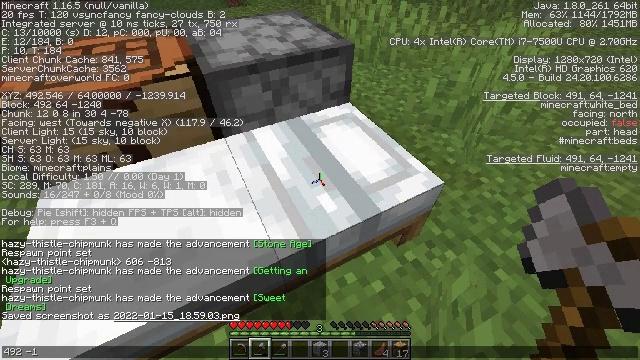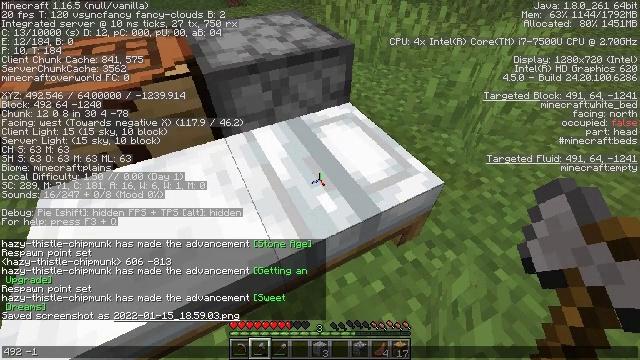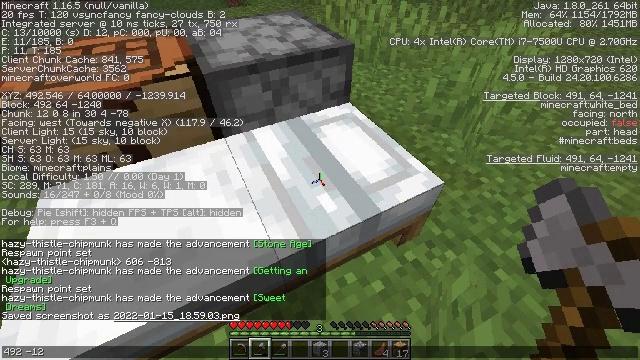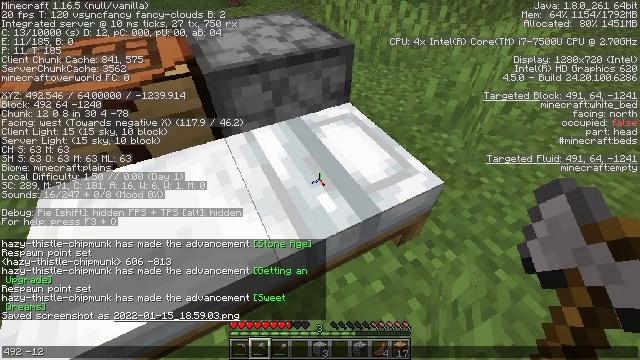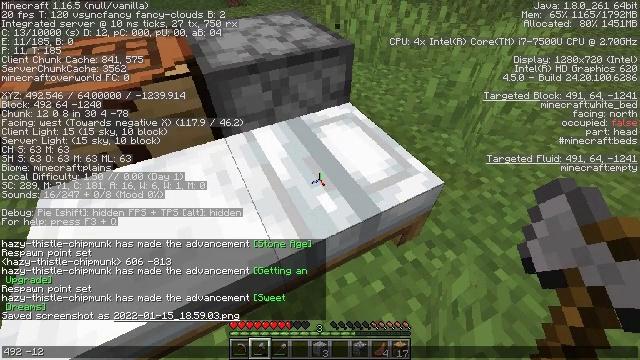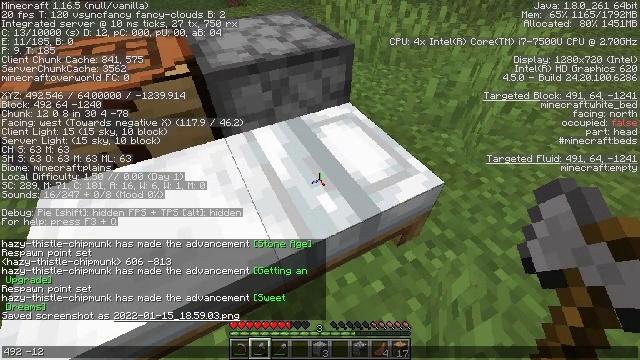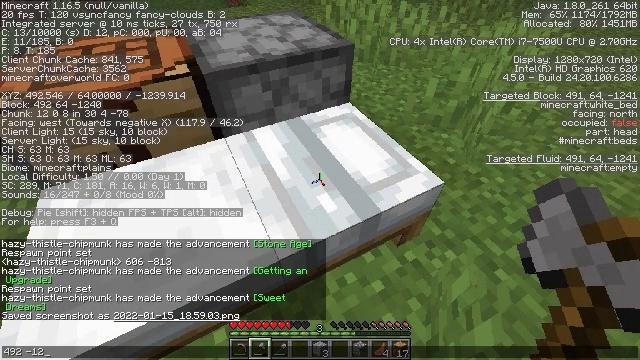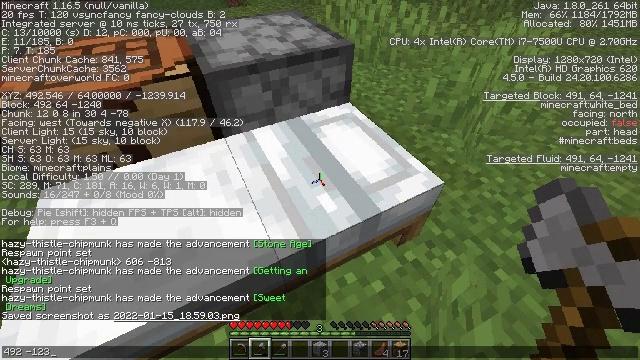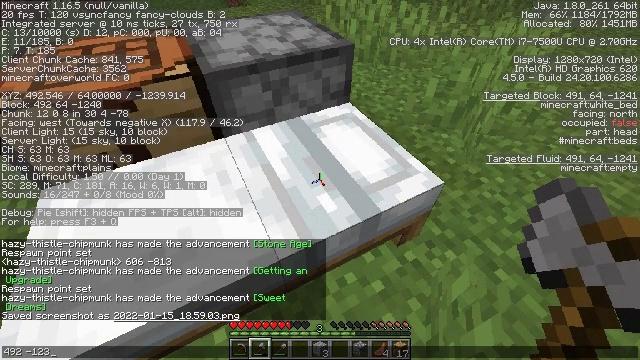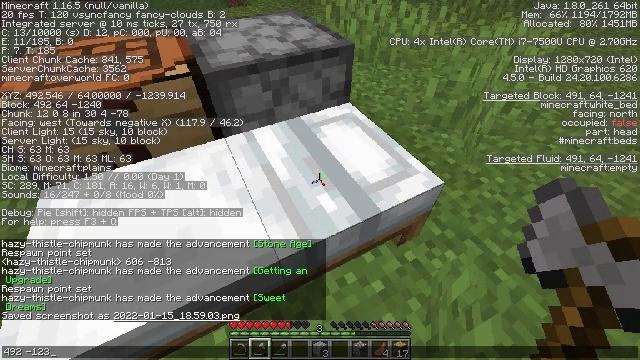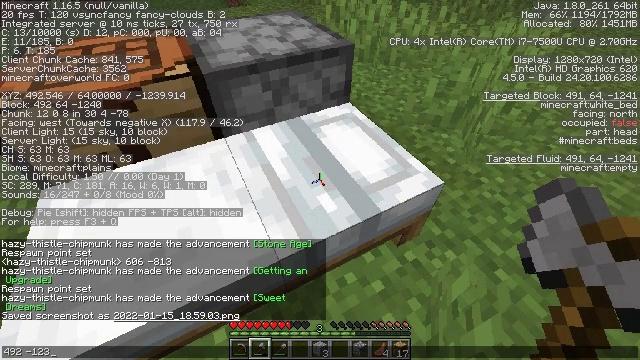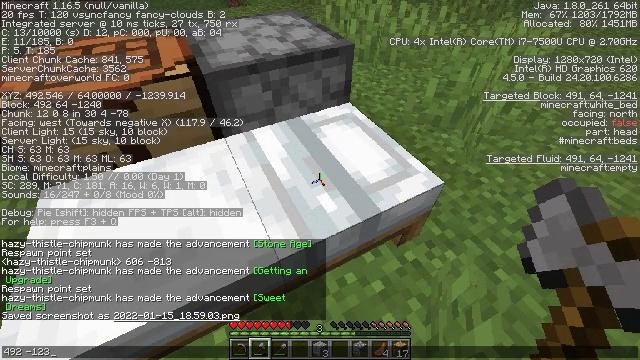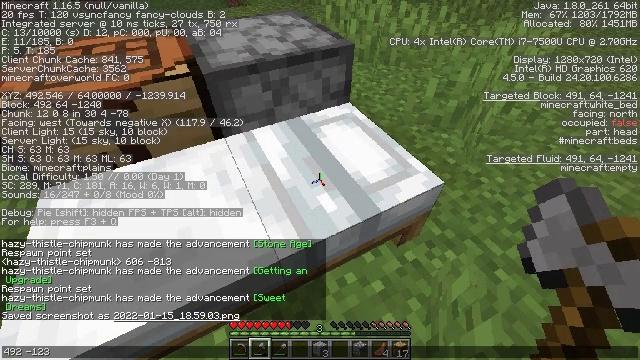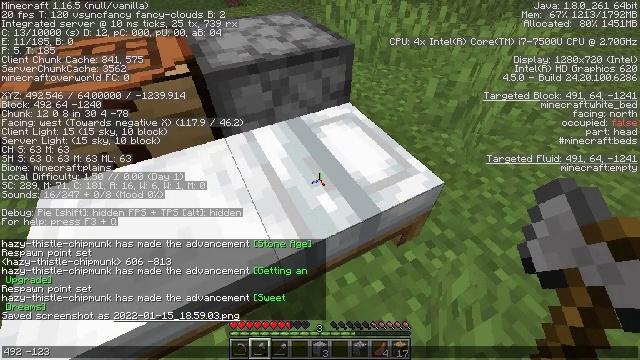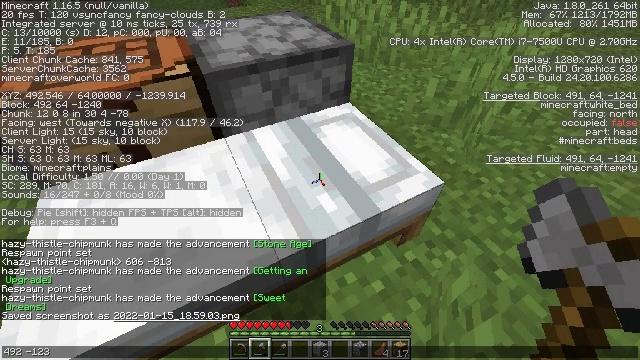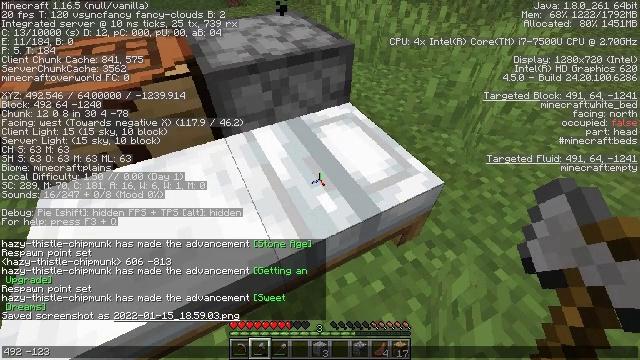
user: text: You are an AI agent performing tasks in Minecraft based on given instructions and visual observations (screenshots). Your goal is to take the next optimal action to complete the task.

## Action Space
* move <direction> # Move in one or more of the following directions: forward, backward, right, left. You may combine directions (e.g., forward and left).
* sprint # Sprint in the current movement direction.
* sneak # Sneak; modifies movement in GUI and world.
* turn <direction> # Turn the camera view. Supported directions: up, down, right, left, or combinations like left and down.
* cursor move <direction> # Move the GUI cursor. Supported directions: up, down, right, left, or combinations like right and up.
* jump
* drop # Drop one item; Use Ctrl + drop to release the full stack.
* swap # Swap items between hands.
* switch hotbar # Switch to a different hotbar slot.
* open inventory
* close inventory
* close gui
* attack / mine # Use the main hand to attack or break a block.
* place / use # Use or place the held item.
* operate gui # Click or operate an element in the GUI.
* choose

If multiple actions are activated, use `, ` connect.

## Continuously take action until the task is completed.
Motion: motion action
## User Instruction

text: Turn raw cod into cooked cod in the furnace.
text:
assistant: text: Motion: no_op
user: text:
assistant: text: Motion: no_op
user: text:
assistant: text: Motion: no_op
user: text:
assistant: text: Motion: no_op
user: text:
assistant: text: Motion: no_op
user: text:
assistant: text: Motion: no_op
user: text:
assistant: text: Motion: no_op
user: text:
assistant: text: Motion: no_op
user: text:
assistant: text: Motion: no_op
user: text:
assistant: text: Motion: no_op
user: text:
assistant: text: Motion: no_op
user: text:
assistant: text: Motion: no_op
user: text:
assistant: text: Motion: no_op
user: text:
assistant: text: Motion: no_op
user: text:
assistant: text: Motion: no_op
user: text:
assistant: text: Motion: no_op
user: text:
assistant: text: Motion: no_op
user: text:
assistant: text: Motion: no_op
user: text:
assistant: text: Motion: no_op
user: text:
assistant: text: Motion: no_op
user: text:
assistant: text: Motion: no_op
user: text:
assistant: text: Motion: no_op
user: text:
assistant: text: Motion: no_op
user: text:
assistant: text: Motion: no_op
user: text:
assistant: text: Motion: no_op
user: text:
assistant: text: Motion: no_op
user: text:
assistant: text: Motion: no_op
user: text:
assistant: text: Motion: close gui
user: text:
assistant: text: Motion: no_op
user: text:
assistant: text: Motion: no_op